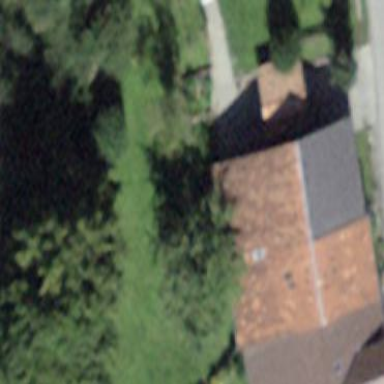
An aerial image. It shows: Barn.